Current action and preconditions to check: trajectory_clear

Your task: For each precondition in the list above, predict whether it will hold at this action.

Consider the current scene as observed from the mobile robot's camera, and analyze the predicted future states of all dynamic agents (e.g., people, animals, vehicles, or any moving entities) within the NEXT SECOND.

IMPORTANT: Only answer "very likely" if you are absolutely certain—based on strong, clear evidence—that a dynamic agent will violate the precondition in the predicted future state. Do NOT answer "very likely" for unlikely, ambiguous, or low-probability risks.

Ask yourself for each precondition: Is there a high probability, with clear and convincing evidence, that the predicted future states of any dynamic agent will interfere with the predicted future state of the currently executing action within the NEXT SECOND, causing that precondition to fail?

Assess the risk level based on these predictions. Use "likely" or "very likely" if motions create a clear risk of interference.

Use "neutral" or "improbable" if agents are nearby but their predicted paths are clearly diverging or non-conflicting.

Failure Risk Categories: "very improbable", "improbable", "neutral", "likely", "very likely"

Answer Format: Output ONLY the probability_of_failure value from these categories: "very improbable", "improbable", "neutral", "likely", "very likely"

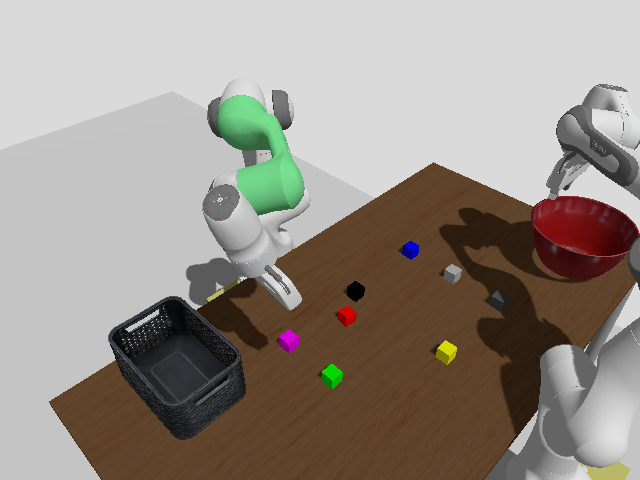

Answer: very improbable